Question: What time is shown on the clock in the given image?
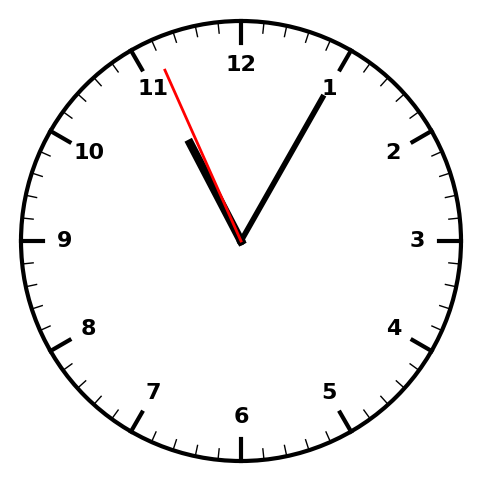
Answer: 11:04:56